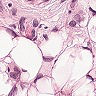
Metastatic tissue present: yes